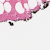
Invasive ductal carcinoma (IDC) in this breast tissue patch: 0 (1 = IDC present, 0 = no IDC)